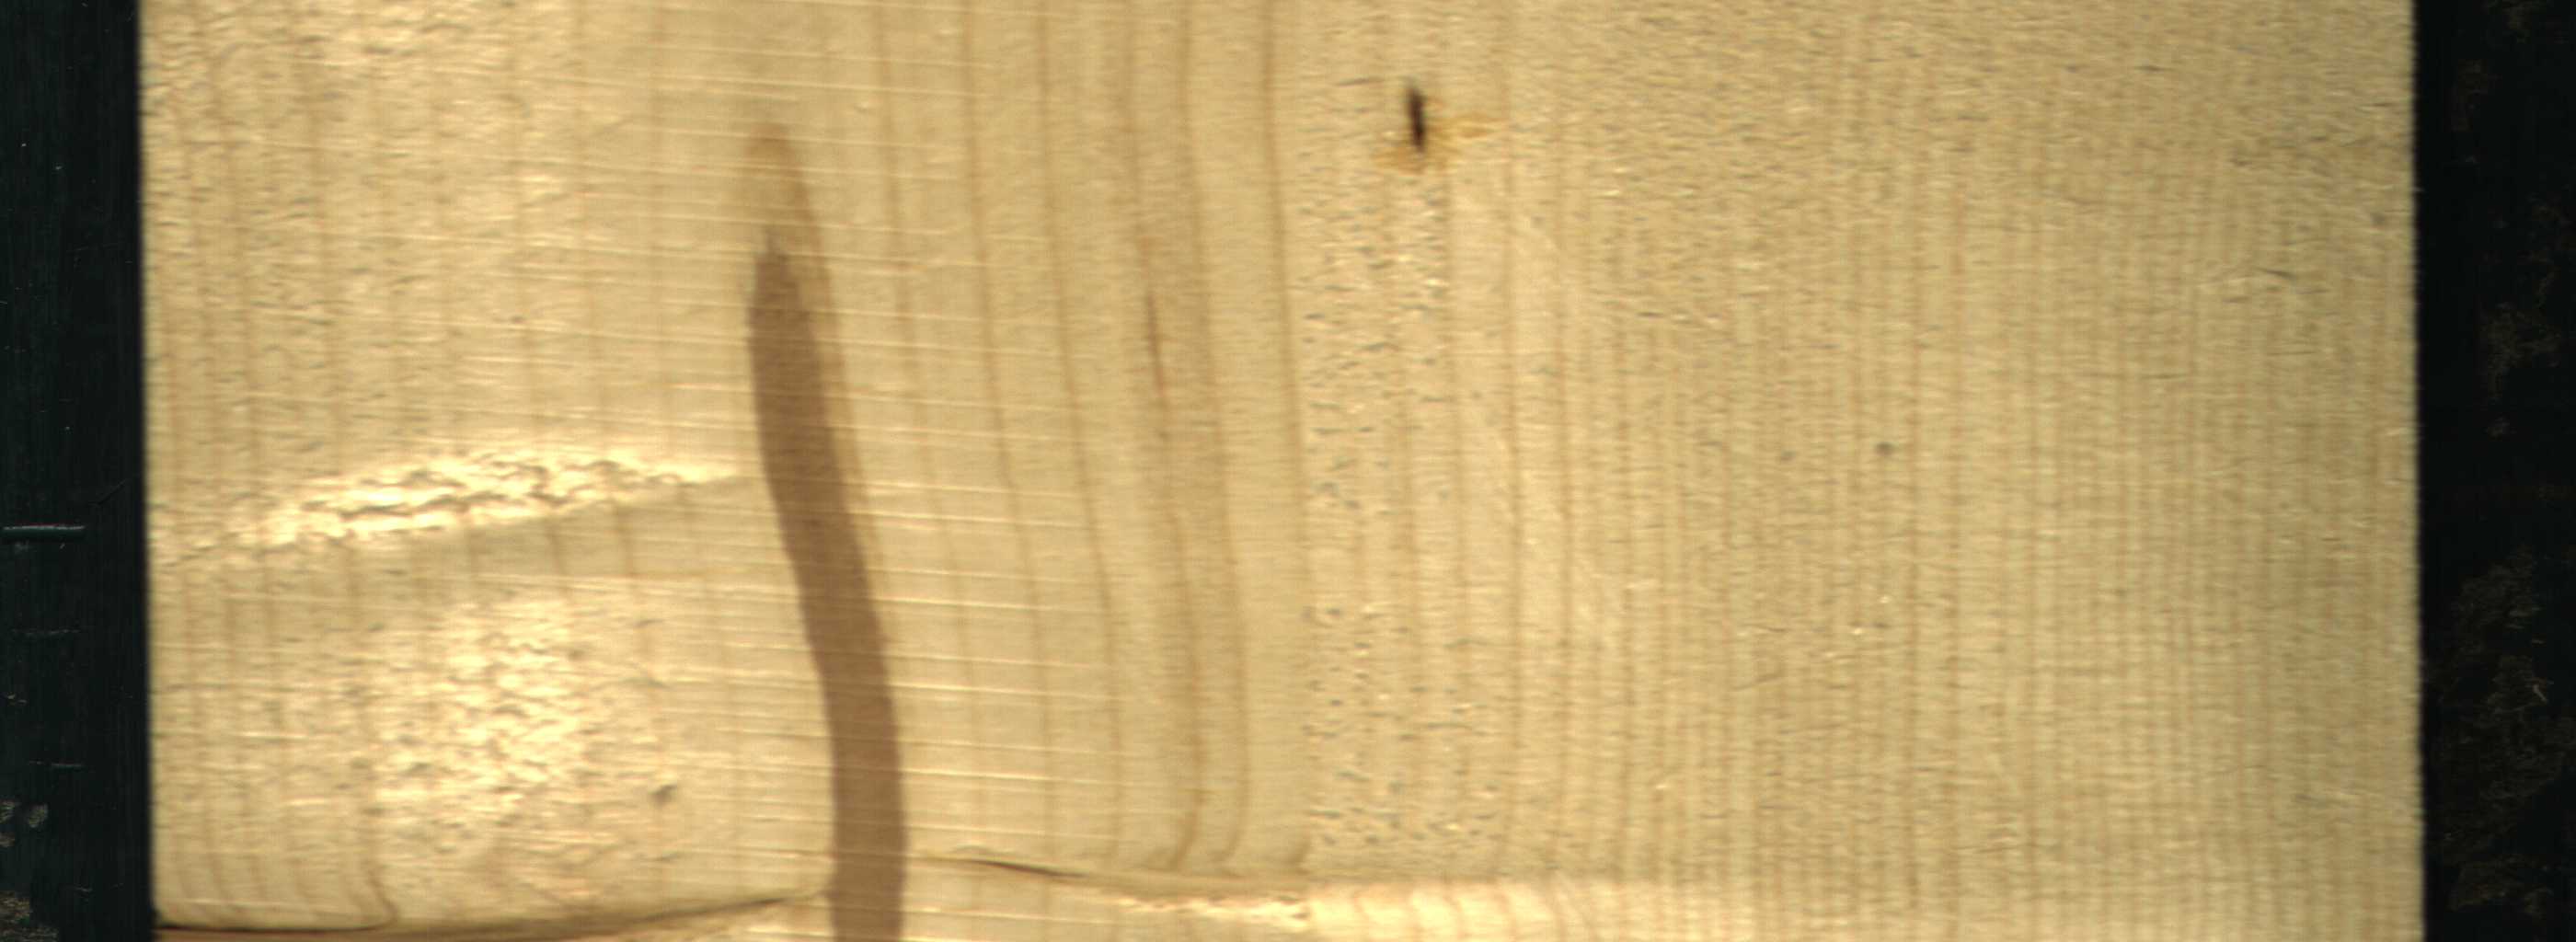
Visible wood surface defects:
Marrow
resin
Live_Knot
Live_Knot